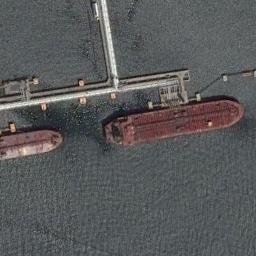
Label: ship